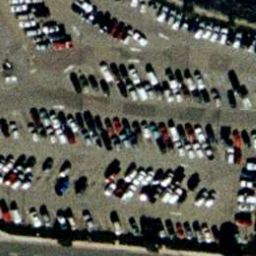
Label: parking lot